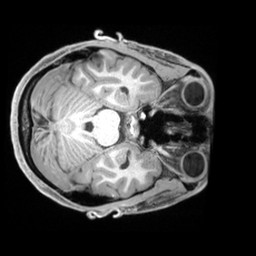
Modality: T1w
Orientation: axial
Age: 21
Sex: male
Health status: ill
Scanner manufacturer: siemens
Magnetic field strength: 3 T
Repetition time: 2.2 s
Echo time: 0.00218 s